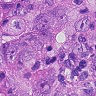
Metastatic tissue present: yes